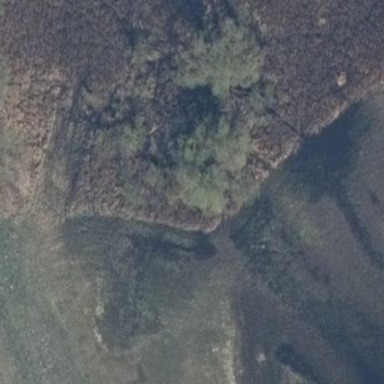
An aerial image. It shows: Area covered in scrub vegetation.